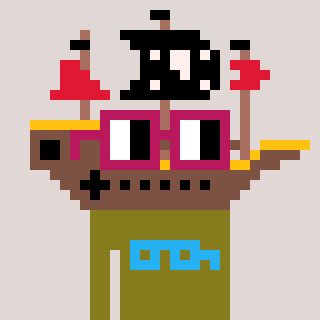
a pixel art character with square dark red glasses, a pirateship-shaped head and a gunk-colored body on a warm background